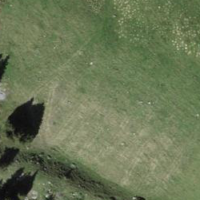
EUNIS habitat code: 23
Species observed at this site:
Astrantia major